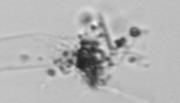
Label: detritus